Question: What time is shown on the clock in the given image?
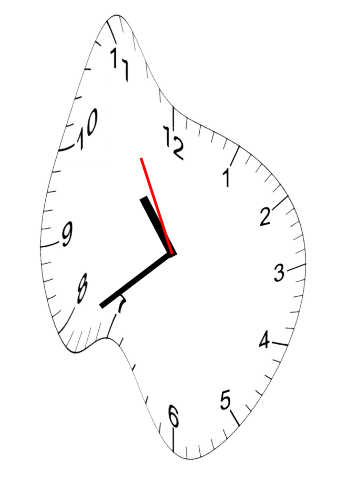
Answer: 10:38:55